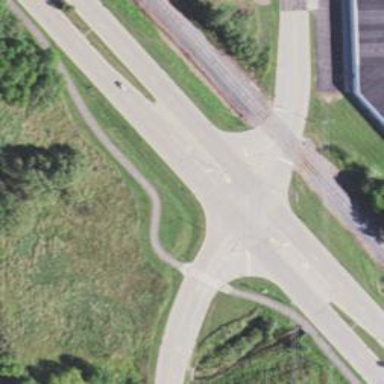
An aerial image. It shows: Trunk link highway.